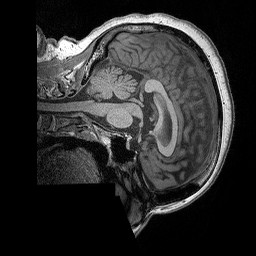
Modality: T1w
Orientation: sagittal
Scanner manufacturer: siemens
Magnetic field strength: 3 T
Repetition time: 2.3 s
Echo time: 0.00298 s